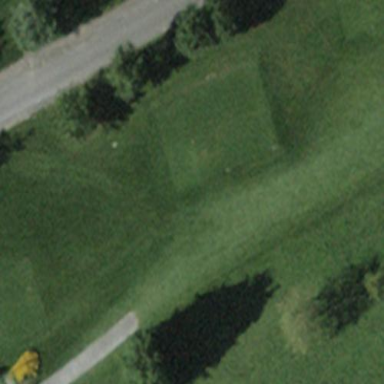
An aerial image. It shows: Grass area designated as golf tee.